二年级 · 画法几何学
5 分）根据规律画出后面两个钟面上的时针和分针。

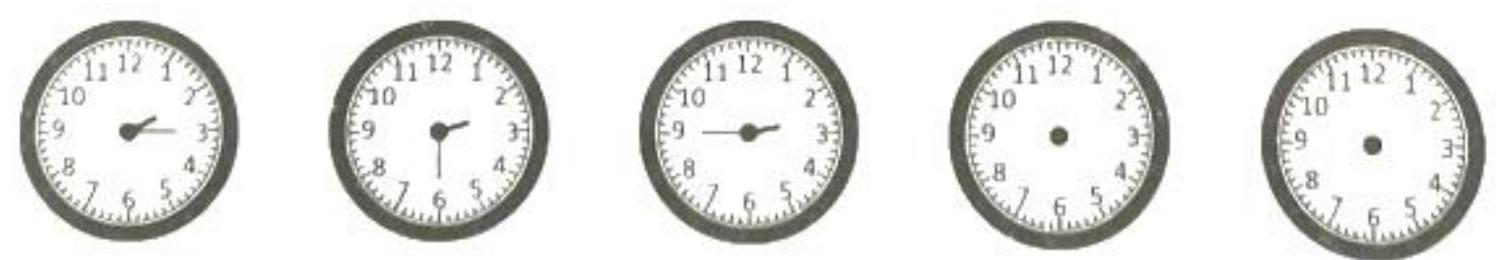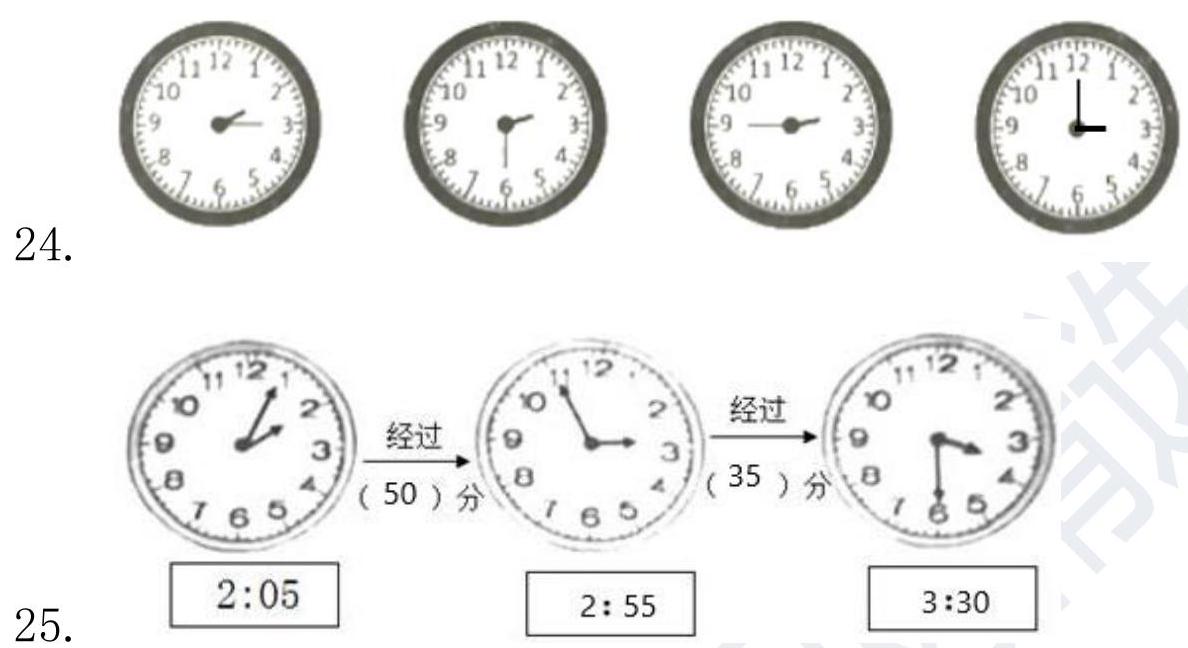
答案:
解析: